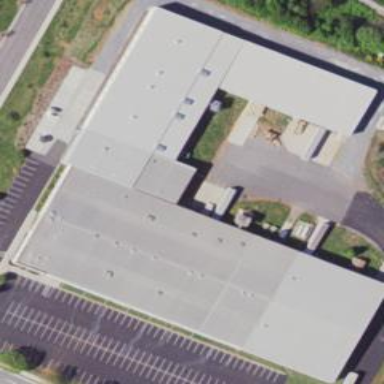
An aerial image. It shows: Industrial building.